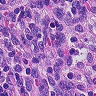
Metastatic tissue present: no